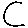
Label: smiley face